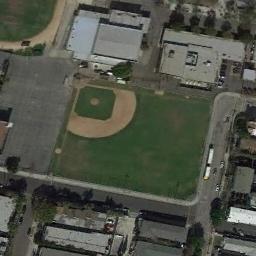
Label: baseball_diamond